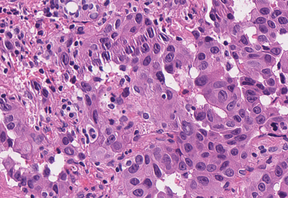
Tumor epithelial tissue: yes
Tumor-associated stroma tissue: yes
Normal tissue: no